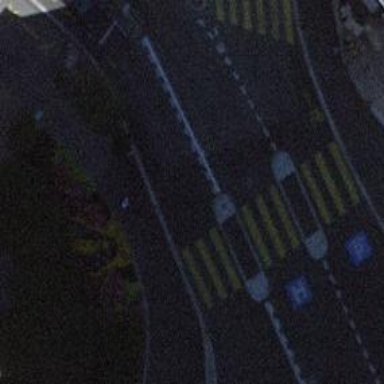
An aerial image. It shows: Kerb barrier.